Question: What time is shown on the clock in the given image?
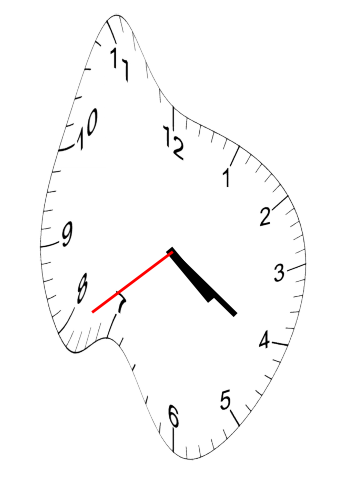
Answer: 04:20:39